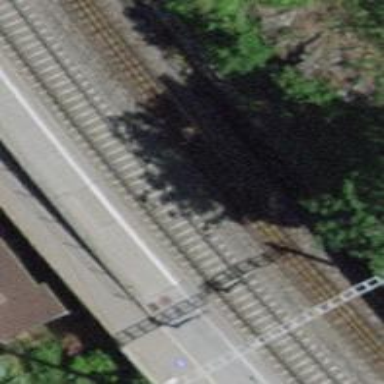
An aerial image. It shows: Railway stop with public transport stop position.